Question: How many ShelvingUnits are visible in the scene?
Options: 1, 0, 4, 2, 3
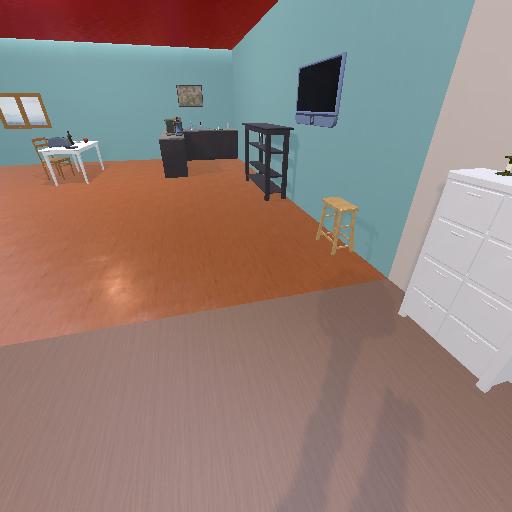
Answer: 1